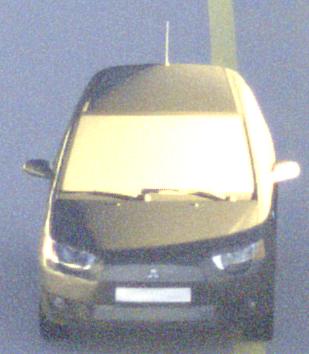
Make: Mitsubishi
Model: Colt 1.1
Detailed model: Colt (VI)
Model produced from: 2008/11
Model produced until: 2010/10
Doors: 3
Color: gray
Road condition: dry road
Daytime: sunrise or sunset
Contrast: high contrast